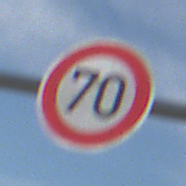
Verkehrszeichen: Geschwindigkeit70
Umgebung: Outdoor, Nature
Tageszeit: MorningAfternoon
Wetter: PartlyCloudy
Licht: Natural
Jahreszeit: NotSpecified
Kontrast: HighContrast